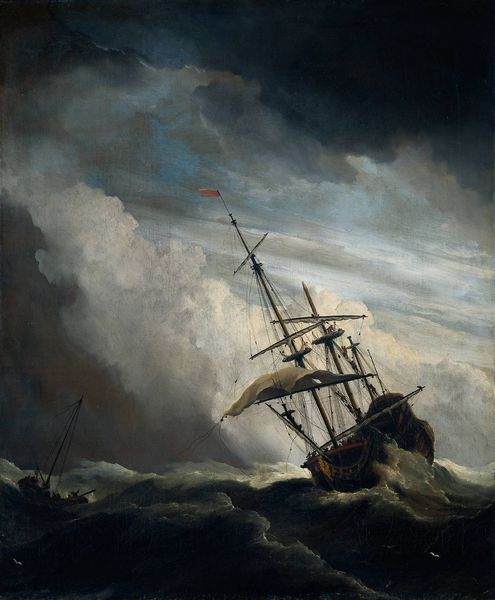
Titel: Der Windstoß, ein Schiff auf hoher See
Künstler: Willem II van de Velde
Standort: Amsterdam
Institution: Rijksmuseum
Schlagwörter: blau, dunkel, felsen, gemälde, gewitter, himmel, kampf, meer, schatten, wasser, weiß, wolken, grün, menschen, see, bewegung, braun, grau, hell, licht, schwarz, rot, wolke, malerei, tod, öl, kalt, weite, wind, sonne, boot, boote, gischt, schiff, schiffe, segel, segelboot, segelschiffe, welle, wellen, düster, zwei, fahne, fischer, flagge, mast, segelschiff, sonnenlicht, sonnenuntergang, bug, masten, friedrich, romantik, schaum, flut, fluten, gewalt, orkan, schiffbruch, seenot, seestück, sturm, tosend, turner, unwetter, wetter, woge, wogen, dunkelblau, stimmung, geneigt, takelage, taue, kreuz, hilfe, schaumkronen, aufbruch, schief, netz, kentern, rettung, seegel, brise, schieflage, rettungsboot, william turner, tagellage, rah, riesenwelle, kippen, kippt, kleines boot, steife brise, seenit